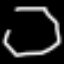
Label: octagon